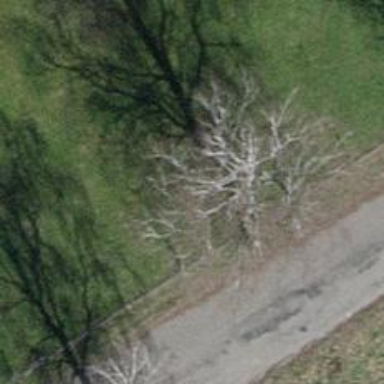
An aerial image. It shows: Tree-lined avenue.